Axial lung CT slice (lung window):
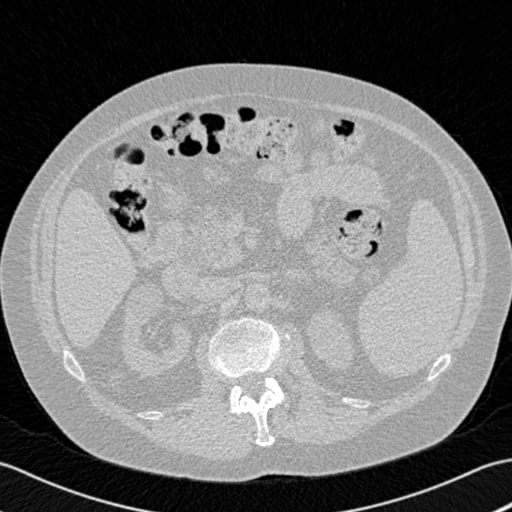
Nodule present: no